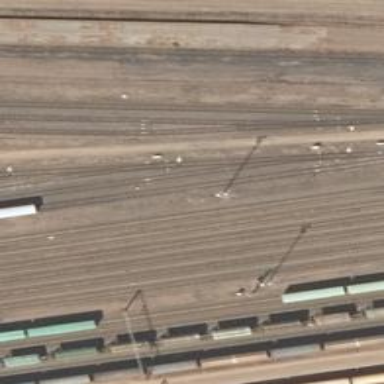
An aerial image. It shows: Railway yard used for servicing trains.